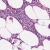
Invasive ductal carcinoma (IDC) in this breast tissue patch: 1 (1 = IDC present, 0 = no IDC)